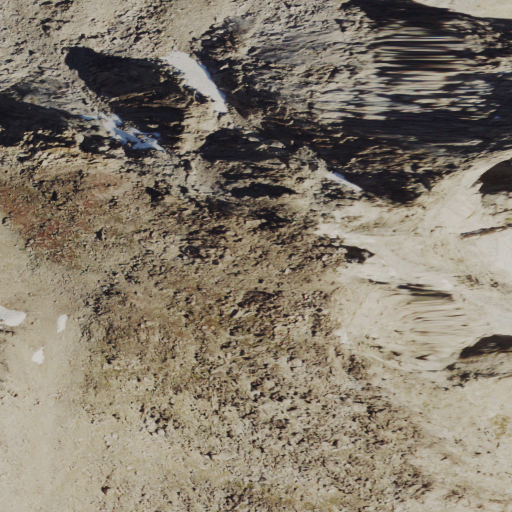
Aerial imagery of mountain in Wyoming named Washakie Peak containing grassland and barren land